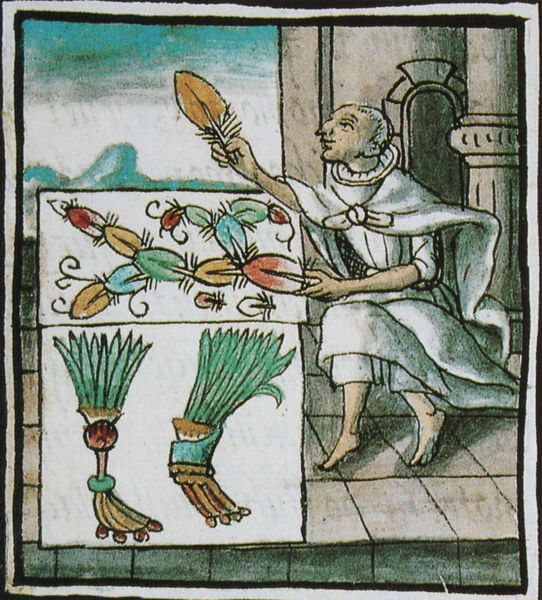
Titel: Die Kunst der Federkunst
Standort: Florenz
Institution: Biblioteca Medicea Laurenziana
Schlagwörter: berg, blau, blätter, feder, flügel, hand, himmel, kopf, mann, meer, umhang, wasser, weiß, wolken, aquarell, gelb, grün, landschaft, bewegung, braun, bunt, geste, grau, hintergrund, kleid, nase, orange, profil, schmuck, schwarz, säule, tisch, tür, türkis, zeichen, zeichnung, ausblick, blick, gebäude, gras, rot, schloss, tuch, wolke, fächer, karo, muster, schleife, alt, angebot, architektur, federn, gesicht, knoten, kragen, präsentation, rahmen, stein, steine, bild, horizont, hügel, wind, zweige, kirche, boden, figur, gewand, haare, kutte, mantel, blatt, pflanze, pflanzen, renaissance, fliegen, keramik, federbusch, füße, papier, bogen, perspektive, pflaster, bündel, berge, gebirge, kette, bergkette, klein, linien, rand, zehenspitzen, glatze, ornamente, palme, stufe, besen, zehen, zeigen, exotik, barfuss, eingang, tusche, greis, fuss, burg, palast, torbogen, kontur, druck, comic, seite, fliesen, illustration, konturen, kachel, weißes gewand, römer, mittelalter, priester, mönch, palmen, platten, steinboden, anbetung, kopfschmuck, miniatur, primitiv, handschrift, ritual, indianisch, schellen, spielkarte, keilsteine, mexiko, reformation, indianer, katholisch, buchillustration, buchmalerei, zecihnung, lehren, kultur, spargel, inka, maya, südamerika, indio, protestantisch, indigene, beschwören, fedr, gewaänder, 16. jahrhundert, 15. jahrhundert, 14. jahrhundert, siglen